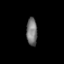
Tissue: prostate
Cell type: T cells
Senescence score: 0.344
Nuclear area (px): 296
Mean DAPI intensity: 116.527